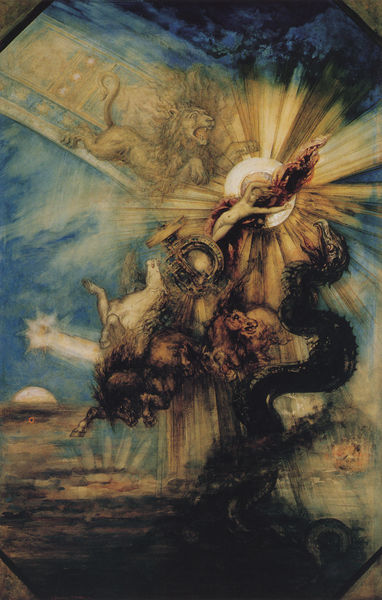
Titel: Phaéton, projet de plafond
Künstler: Gustave Moreau
Standort: Paris
Institution: Musée d'Orsay
Schlagwörter: akt, blau, dunkel, feuer, gemälde, gott, hand, himmel, kampf, meer, nackt, rubens, wasser, weiß, wolken, gelb, grün, ocker, see, bewegung, braun, fenster, finger, frau, hell, licht, nacht, schwarz, ölbild, rot, tier, tiere, beige, symbolismus, teppich, barock, böse, historie, mensch, tod, bild, horizont, sonnenaufgang, gewässer, sonne, auge, gold, person, kreis, pferd, pferde, schuppen, engel, nachthimmel, huf, hufe, mähne, schwanz, schweif, umarmung, frauenakt, düster, bogen, pflaster, farbe, sonnenuntergang, kuh, figuren, wagen, krieg, wild, wandmalerei, athmosphäre, leuchten, mond, stern, explosion, strahlen, vulkan, dali, salvador dali, scheibe, gestirne, sichel, gefahr, dynamik, offenbarung, strahl, schlange, mythologie, kämpfen, schimmel, schein, heiligenschein, löwen, nimbus, strudel, hammer, springen, apokalypse, gefährlich, zunge, mythos, wesen, fall, sturz, fabelwesen, echse, heiliger, löwe, fresko, apoll, phaeton, sonnenwagen, stier, sternzeichen, welt, ungeheuer, tatzen, drachen, universum, einhorn, drache, apollo, symbole, geburt, monster, tatze, schuppe, barok, widder, kalender, raubtier, all, firmament, apostel, glorie, strahlenkranz, bestie, pranken, komet, sternschnuppe, tierkreis, tierkreiszeichen, ungeheur, sonnenuhr, kopfüber, lukas, weltuntergang, krater, horoskop, moreau, kreatur, gustave moreau, akre, apocalypse, schweifstern, wolkenstrudel, zodiak